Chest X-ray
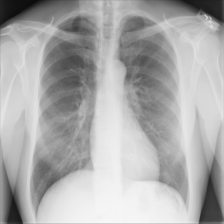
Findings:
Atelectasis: negative
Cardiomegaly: negative
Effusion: negative
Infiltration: negative
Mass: negative
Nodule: negative
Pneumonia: negative
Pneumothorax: negative
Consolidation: negative
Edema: negative
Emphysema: negative
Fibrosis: negative
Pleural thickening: negative
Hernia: negative